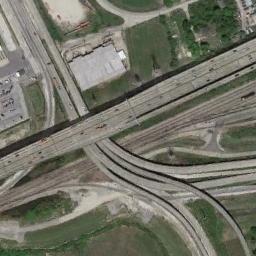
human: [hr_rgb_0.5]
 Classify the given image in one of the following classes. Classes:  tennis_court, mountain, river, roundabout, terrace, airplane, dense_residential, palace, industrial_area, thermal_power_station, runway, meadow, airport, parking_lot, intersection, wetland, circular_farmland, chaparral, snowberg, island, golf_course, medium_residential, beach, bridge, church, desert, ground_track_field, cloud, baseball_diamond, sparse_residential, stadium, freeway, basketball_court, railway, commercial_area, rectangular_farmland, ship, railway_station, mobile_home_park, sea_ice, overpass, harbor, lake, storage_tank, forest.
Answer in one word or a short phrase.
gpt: overpass